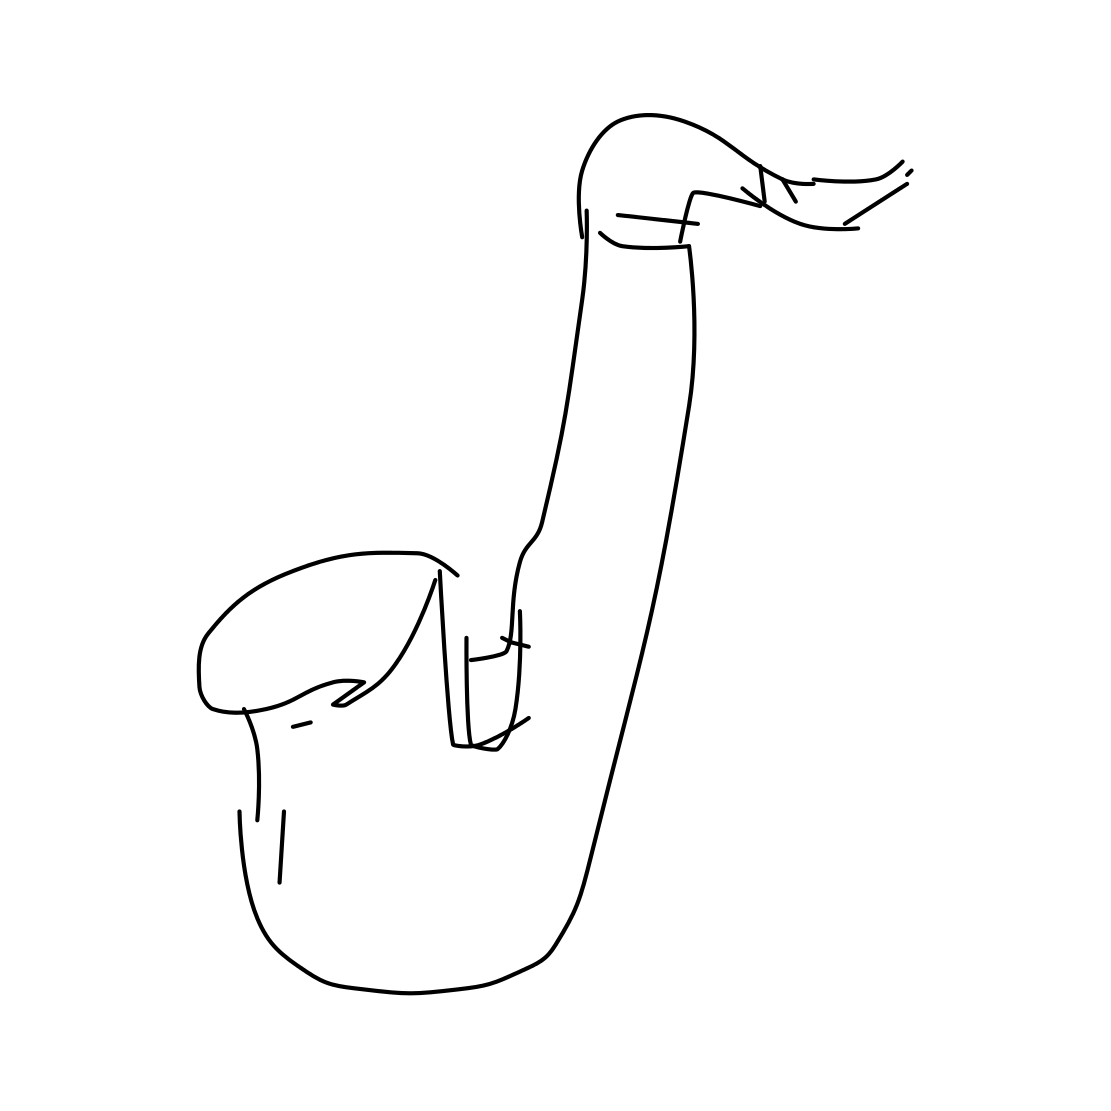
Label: saxophone